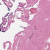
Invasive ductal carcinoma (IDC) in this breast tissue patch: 0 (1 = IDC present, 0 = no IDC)